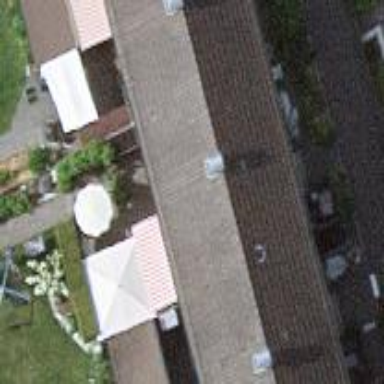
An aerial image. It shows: Gabled house with grey roof.